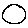
Label: circle